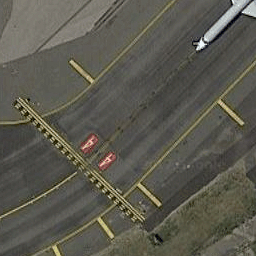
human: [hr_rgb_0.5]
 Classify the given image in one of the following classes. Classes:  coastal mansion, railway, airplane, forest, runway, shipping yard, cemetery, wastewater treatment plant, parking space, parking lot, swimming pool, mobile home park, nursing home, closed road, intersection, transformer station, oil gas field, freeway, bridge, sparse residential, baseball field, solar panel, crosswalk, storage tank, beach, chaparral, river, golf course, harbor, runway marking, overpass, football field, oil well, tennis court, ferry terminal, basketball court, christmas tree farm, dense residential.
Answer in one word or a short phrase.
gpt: runway marking